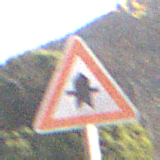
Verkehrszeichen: Vorfahrt
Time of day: SunriseSunset
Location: Outdoor (Nature)
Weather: Clear
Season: NotSpecified
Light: Natural